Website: ulta-beauty
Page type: address-validator
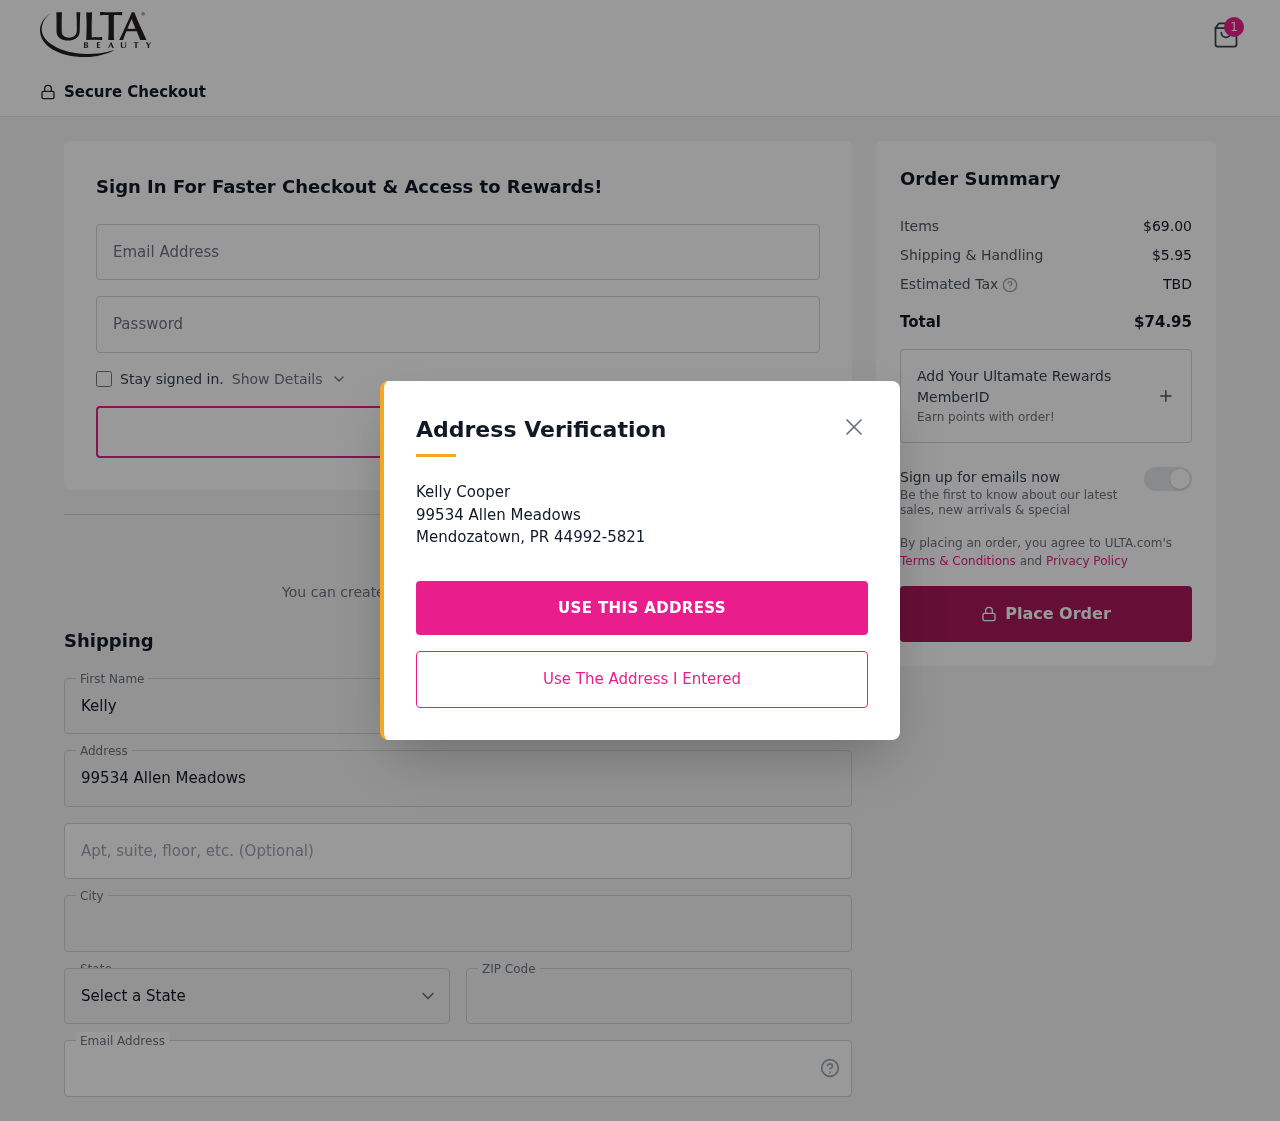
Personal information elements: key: PII_CITY
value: Mendozatown
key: PII_EMAIL
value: kcooper@hotmail.com
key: PII_FIRSTNAME
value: Kelly
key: PII_LASTNAME
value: Cooper
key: PII_POSTCODE
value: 44992
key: PII_STATE_ABBR
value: PR
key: PII_STREET
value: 99534 Allen Meadows
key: PII_STREET2
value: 99534 Allen Meadows
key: PII_FULLNAME2
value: Kelly Cooper
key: PII_CITY2
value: Mendozatown
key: PII_STATE_ABBR2
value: PR
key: PII_POSTCODE_FULL
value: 44992
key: PII_POSTCODE_EXT
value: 5821
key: PII_POSTCODE_NUMERIC
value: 44992
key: PII_POSTCODE_EXT_NUMERIC
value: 5821
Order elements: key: ORDER_NUM_ITEMS
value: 1
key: ORDER_SUBTOTAL
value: $69.00
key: ORDER_SHIPPING_COST
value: $5.95
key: ORDER_TOTAL
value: $74.95